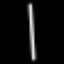
Label: line